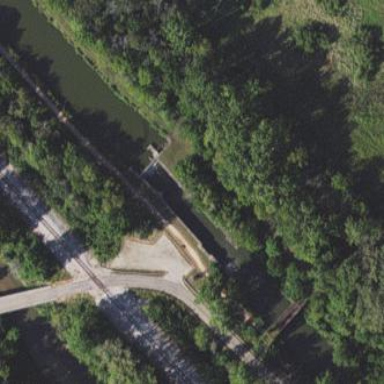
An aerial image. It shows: Lock on waterway.